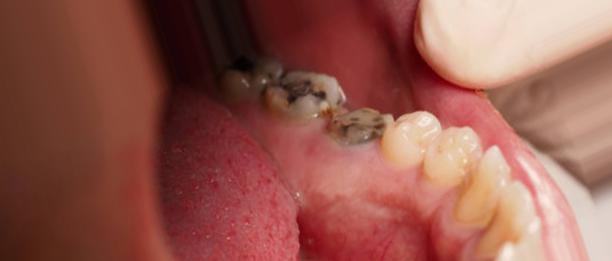
Condition: Caries